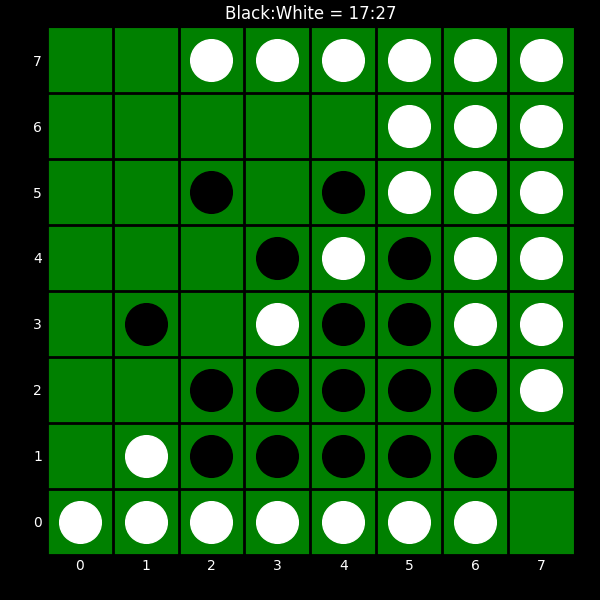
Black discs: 17
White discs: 27